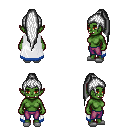
a pixel art fantasy rpg character, female body template, orc, green skin, white trimmed cape, magenta pants, white extra-long topknot hairstyle, white slippers, four views (front, back, left, right), 2x2 character sprite sheet, small pixel art, hard edges, no anti-aliasing